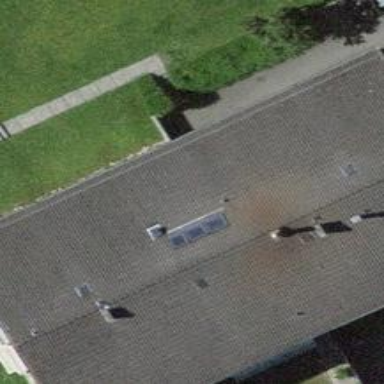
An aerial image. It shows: Gabled roof on building that houses apartments.